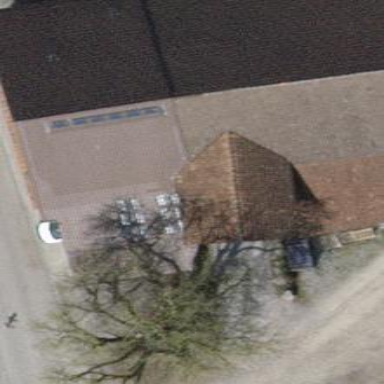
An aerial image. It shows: View of roof of building.